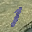
Label: 1